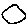
Label: circle